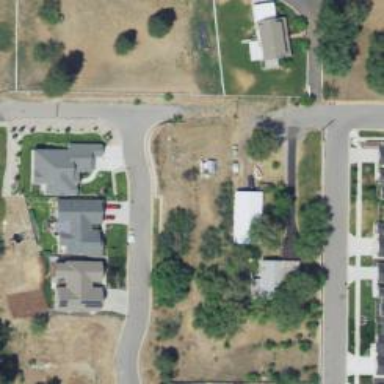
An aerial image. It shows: Residential area consisting of single-family homes.